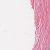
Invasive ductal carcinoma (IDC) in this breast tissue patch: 0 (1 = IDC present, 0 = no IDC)